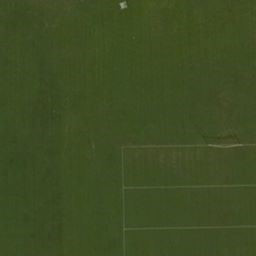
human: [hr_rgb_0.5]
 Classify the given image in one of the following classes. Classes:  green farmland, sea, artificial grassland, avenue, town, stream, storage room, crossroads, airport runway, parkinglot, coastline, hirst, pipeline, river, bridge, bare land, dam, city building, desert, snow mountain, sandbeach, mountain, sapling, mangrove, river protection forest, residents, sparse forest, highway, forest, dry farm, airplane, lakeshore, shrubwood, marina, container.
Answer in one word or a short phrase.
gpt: artificial grassland